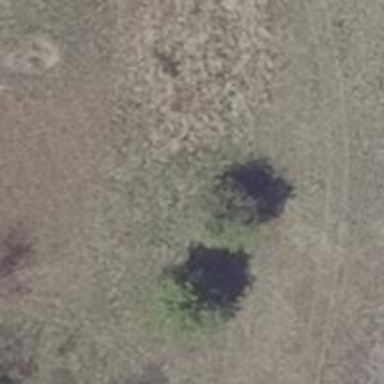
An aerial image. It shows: Deciduous broadleaved tree.